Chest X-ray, PA view. Patient: 31 years old, sex M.
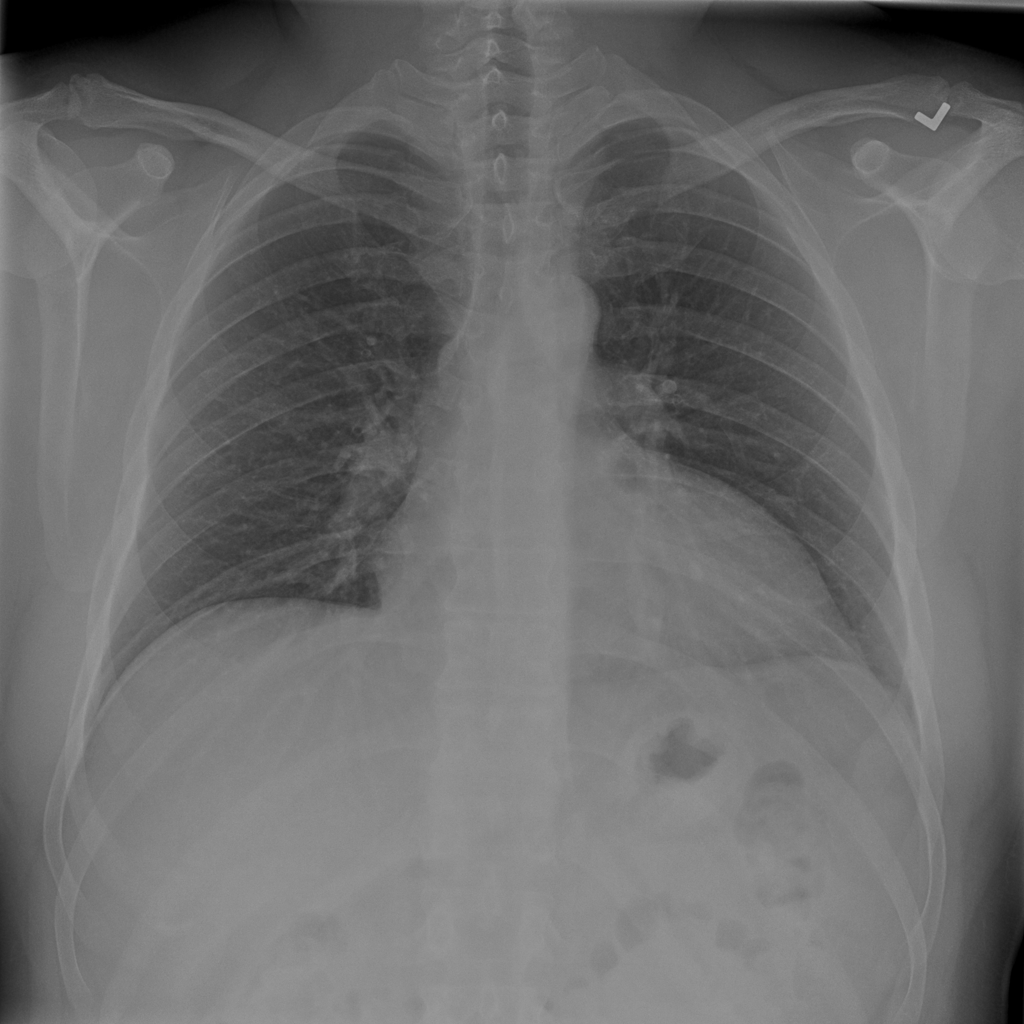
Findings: Cardiomegaly, Effusion